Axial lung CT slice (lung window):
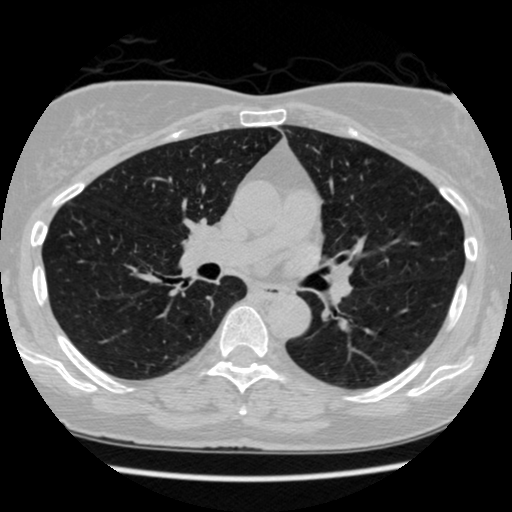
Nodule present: no